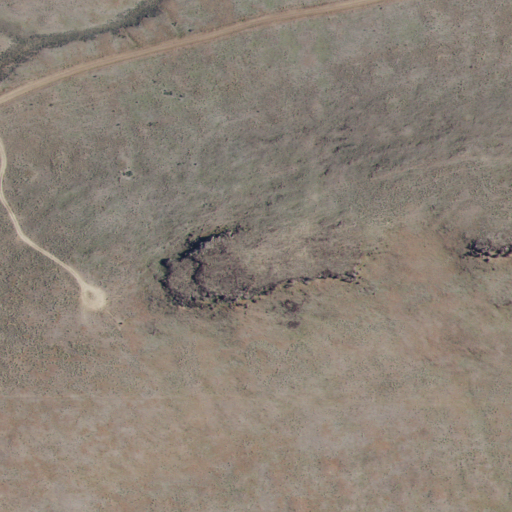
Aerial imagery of mountain in Idaho named Turkey Head Butte containing shrub, grassland, and open development